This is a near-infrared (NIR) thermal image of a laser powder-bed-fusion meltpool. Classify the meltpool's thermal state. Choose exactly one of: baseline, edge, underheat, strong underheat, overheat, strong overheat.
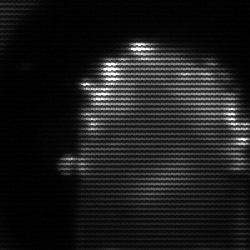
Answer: baseline